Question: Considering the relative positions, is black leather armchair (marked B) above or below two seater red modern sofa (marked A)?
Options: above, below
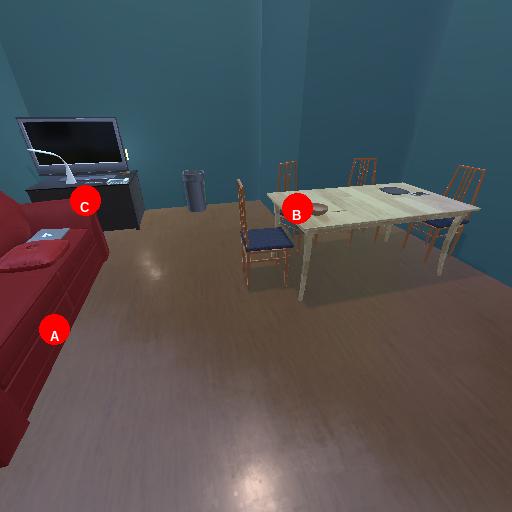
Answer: above